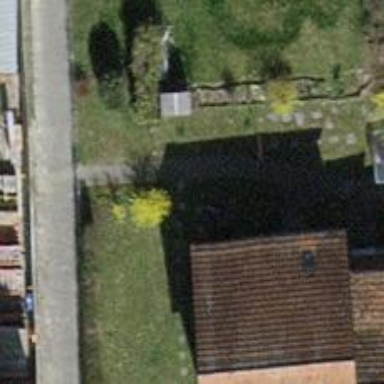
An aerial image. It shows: Terrace building with tiled roof.